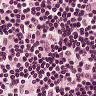
Metastatic tissue present: no